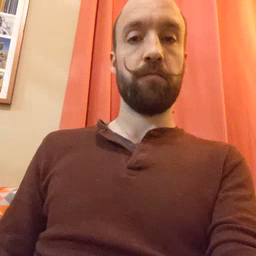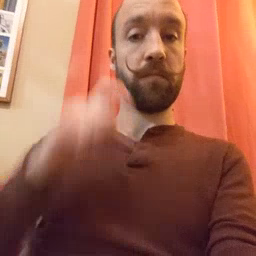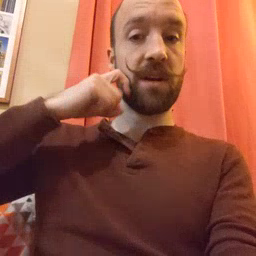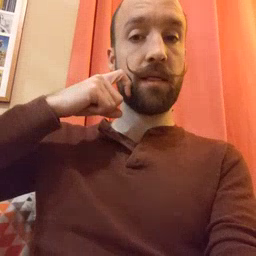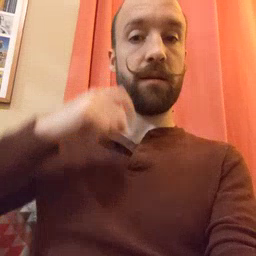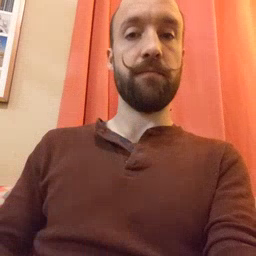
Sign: apple